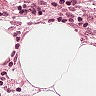
Metastatic tissue present: no